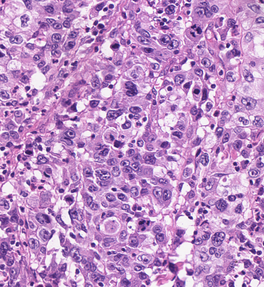
Tumor epithelial tissue: yes
Tumor-associated stroma tissue: no
Normal tissue: no